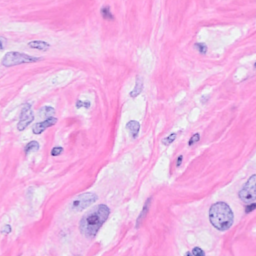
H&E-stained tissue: Breast